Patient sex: F
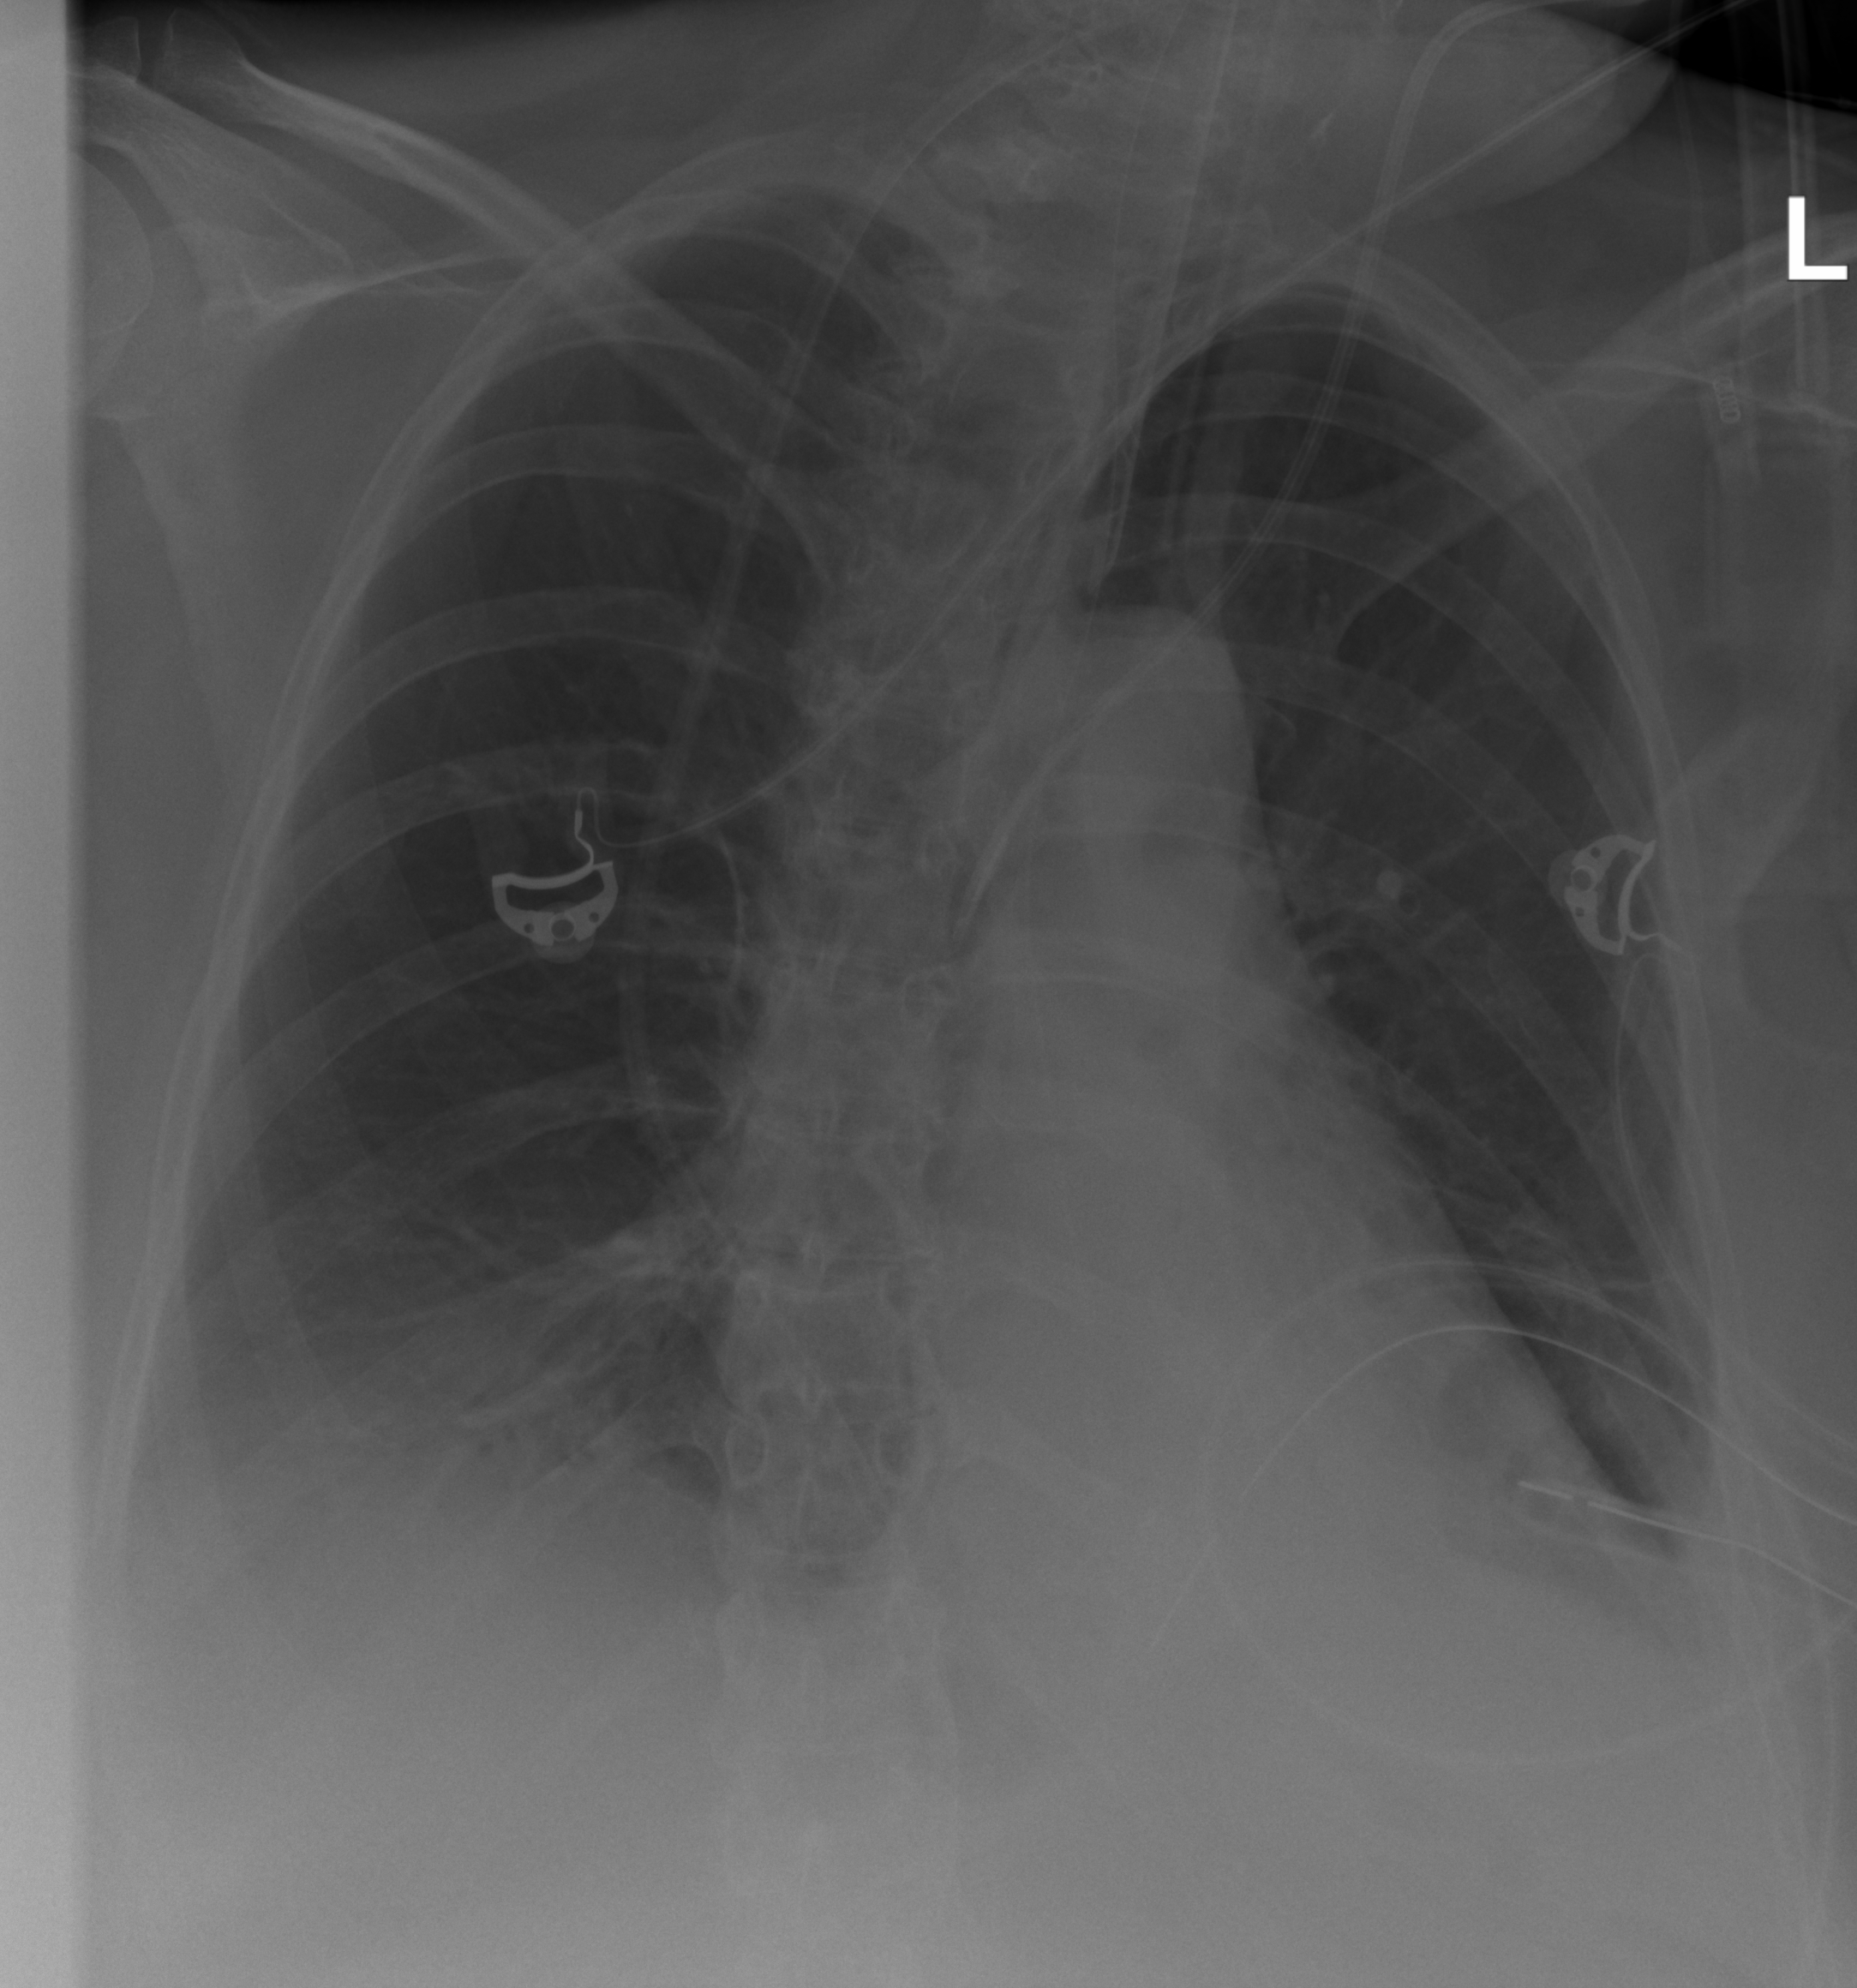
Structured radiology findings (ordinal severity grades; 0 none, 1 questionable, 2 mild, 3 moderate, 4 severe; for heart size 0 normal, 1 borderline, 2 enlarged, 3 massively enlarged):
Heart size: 0
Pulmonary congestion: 0
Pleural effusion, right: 2
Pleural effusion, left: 2
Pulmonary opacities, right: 0
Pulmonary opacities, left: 0
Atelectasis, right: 1
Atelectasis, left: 2